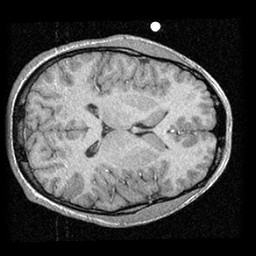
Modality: T1w
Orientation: axial
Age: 19
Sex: male